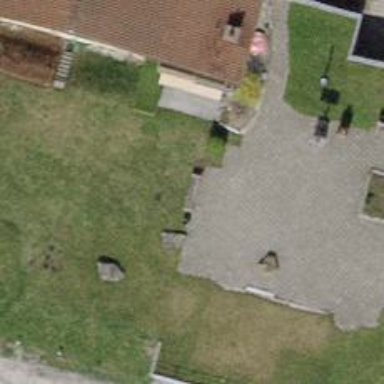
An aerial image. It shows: Bench.